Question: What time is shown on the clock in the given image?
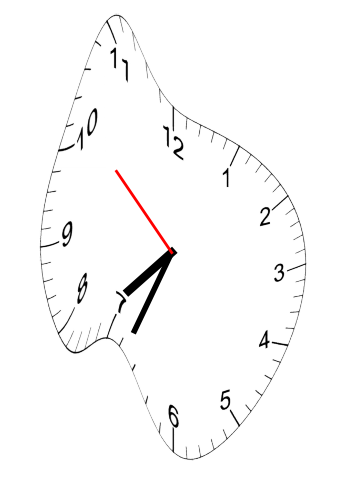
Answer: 07:33:52